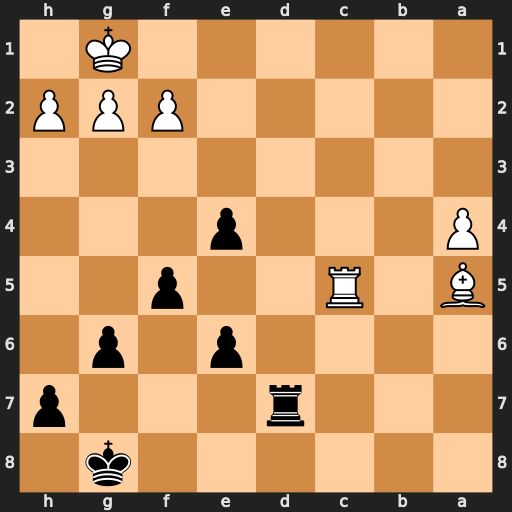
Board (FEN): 6k1/3r3p/4p1p1/B1R2p2/P3p3/8/5PPP/6K1
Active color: b
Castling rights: -
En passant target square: -
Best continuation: Rd1+ Be1 Rxe1#